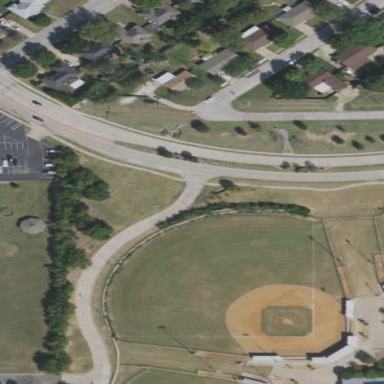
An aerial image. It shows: Baseball pitch for leisure land.